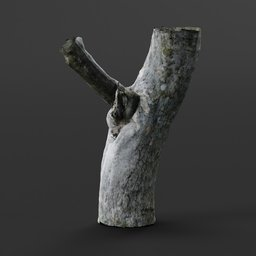
Label: nature